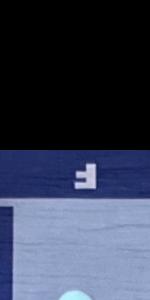
Label: Empty